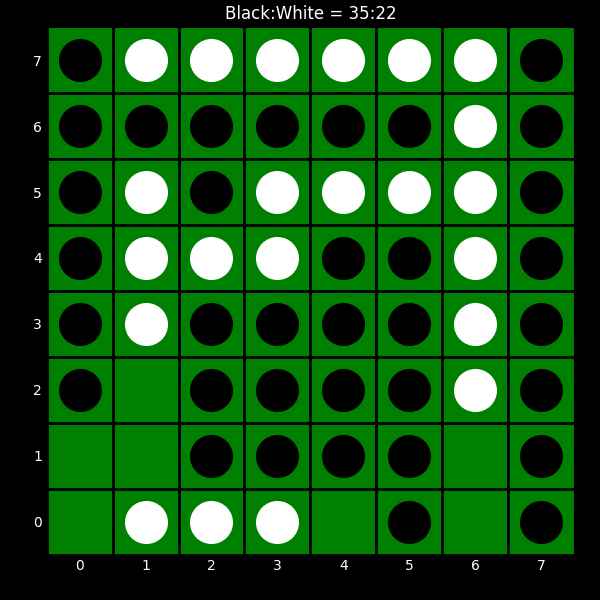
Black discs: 35
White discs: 22